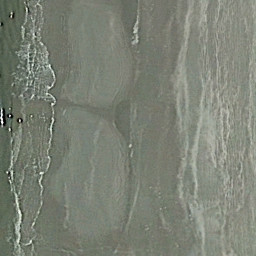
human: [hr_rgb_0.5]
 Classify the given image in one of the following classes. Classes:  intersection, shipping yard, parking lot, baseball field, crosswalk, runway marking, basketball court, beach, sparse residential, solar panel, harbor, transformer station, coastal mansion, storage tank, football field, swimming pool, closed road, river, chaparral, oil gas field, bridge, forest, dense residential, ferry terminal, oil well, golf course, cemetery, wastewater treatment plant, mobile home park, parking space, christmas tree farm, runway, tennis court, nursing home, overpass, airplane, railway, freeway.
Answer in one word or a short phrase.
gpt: beach